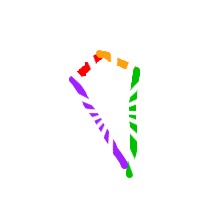
Shape: kite